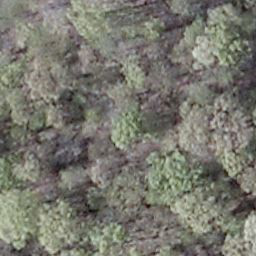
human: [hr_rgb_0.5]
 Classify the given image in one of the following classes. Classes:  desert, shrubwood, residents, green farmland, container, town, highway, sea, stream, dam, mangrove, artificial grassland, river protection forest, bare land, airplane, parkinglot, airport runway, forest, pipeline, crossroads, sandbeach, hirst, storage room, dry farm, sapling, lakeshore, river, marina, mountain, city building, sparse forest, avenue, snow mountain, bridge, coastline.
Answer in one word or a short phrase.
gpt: shrubwood